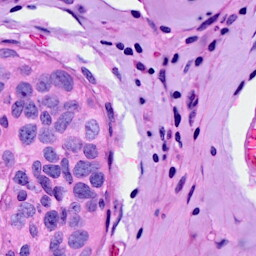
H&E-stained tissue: Breast